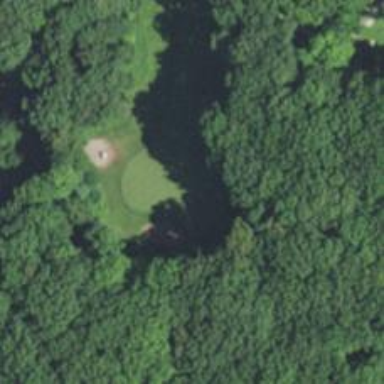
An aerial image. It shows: View of golf hole.